Question: So because of the limited support library for the number picker (And because it's WAAY too big), I'm making my own number picker. Unfourtunately, it's not appearing correctly.
Any help on fixing it would be great.
Up arrow and down arrows occupy the same space (overlapping each other so that only the down arrow appears). The down arrow should be UNDER the text representing the number.
Any idea why this is?
Here's the screenshot:

And here's the code for it:
'''
//"Number-Picker"
LinearLayout numPicker = new LinearLayout(context);
numPicker.setOrientation(LinearLayout.VERTICAL);
numPicker.setLayoutParams(pickerItemParams);
LinearLayout.LayoutParams upDownParams = new LinearLayout.LayoutParams(LinearLayout.LayoutParams.WRAP_CONTENT, LinearLayout.LayoutParams.WRAP_CONTENT, 1.0f);
//Up button
LinearLayout upSpace = new LinearLayout(context);
ImageView upArrow = new ImageView(context);
upArrow.setBackgroundResource(R.drawable.arrow_up);
upSpace.setLayoutParams(upDownParams);
upSpace.addView(upArrow);
//text
LinearLayout numSpace = new LinearLayout(context);
TextView pickerNum = new TextView(context);
pickerNum.setText(String.valueOf(textValue));
numSpace.setLayoutParams(upDownParams);
numSpace.addView(pickerNum);
//down
LinearLayout downSpace = new LinearLayout(context);
ImageView downArrow = new ImageView(context);
upArrow.setBackgroundResource(R.drawable.arrow_down);
downSpace.setLayoutParams(upDownParams);
downSpace.addView(downArrow);
numPicker.addView(upSpace);
numPicker.addView(numSpace);
numPicker.addView(downSpace);
'''
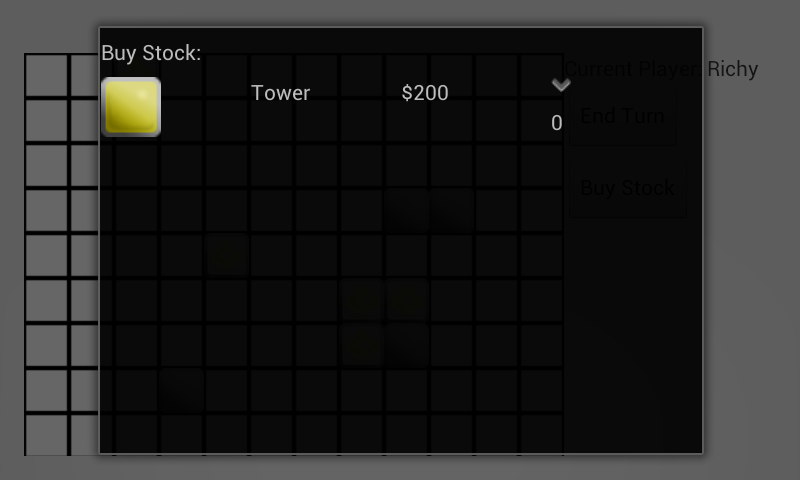
Answer: '''
//down
LinearLayout downSpace = new LinearLayout(context);
ImageView downArrow = new ImageView(context);
upArrow.setBackgroundResource(R.drawable.arrow_down); // <----- Should be downArrow
downSpace.setLayoutParams(upDownParams);
downSpace.addView(downArrow);
'''
This might cause your downArrow to actually exist but its ImageView is missing its image.